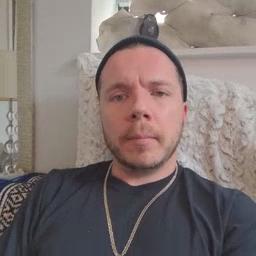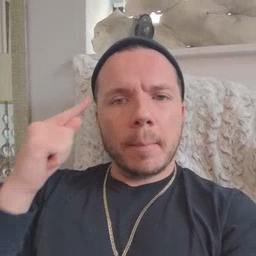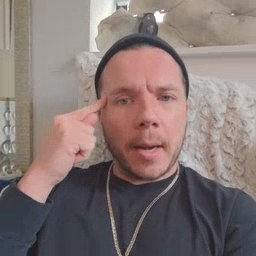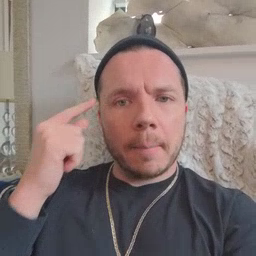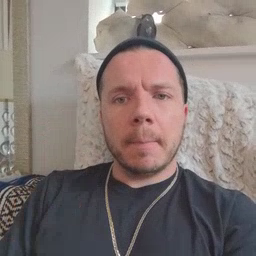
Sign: penny